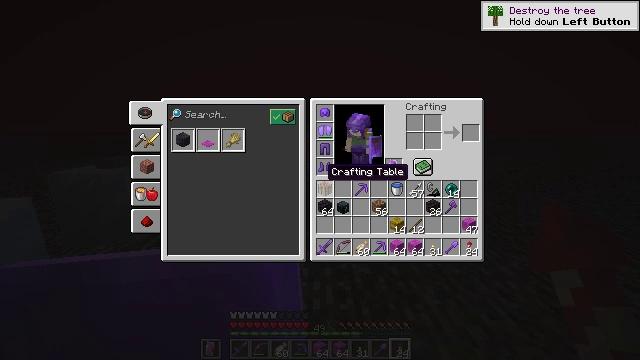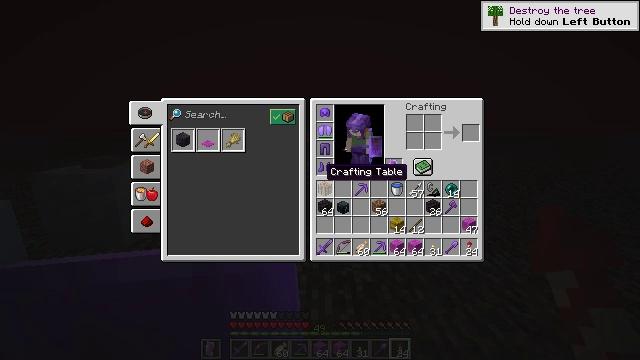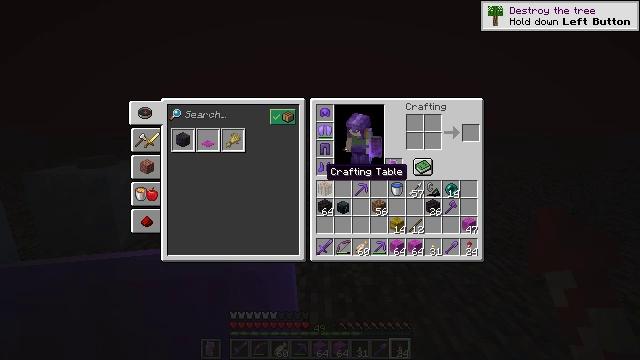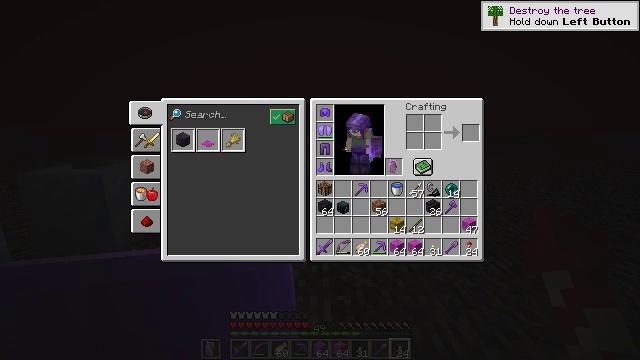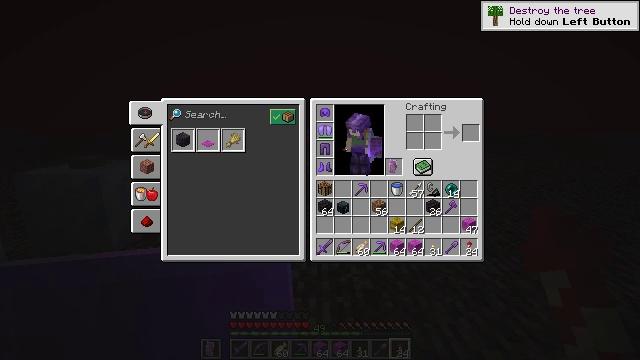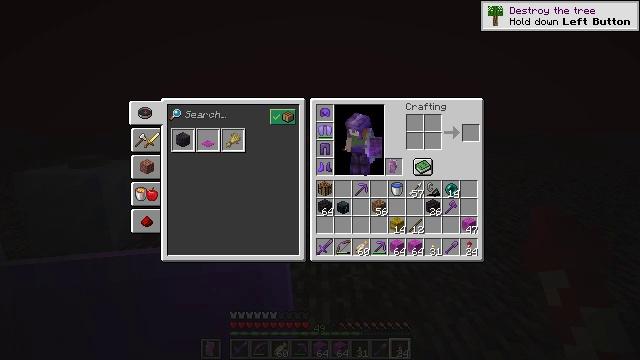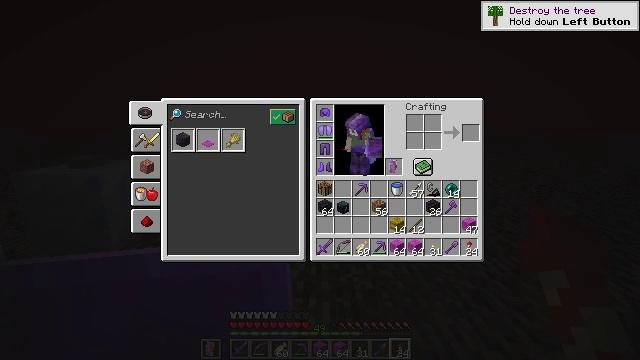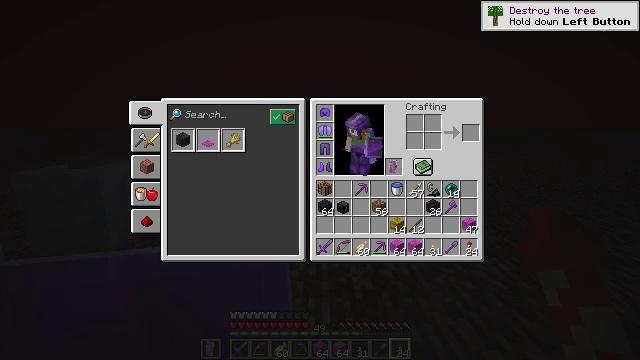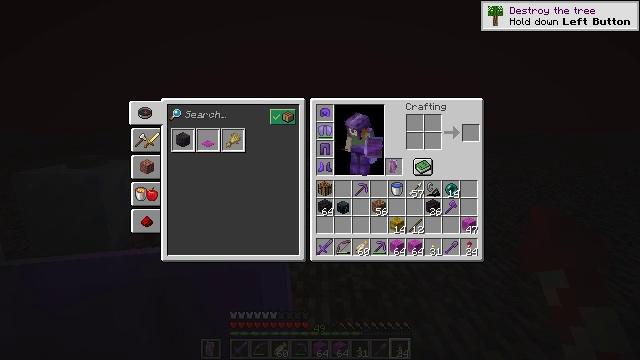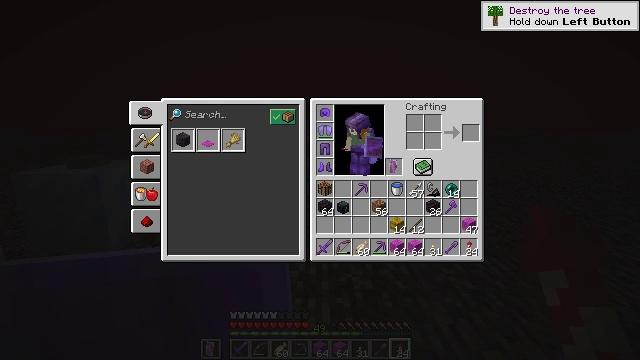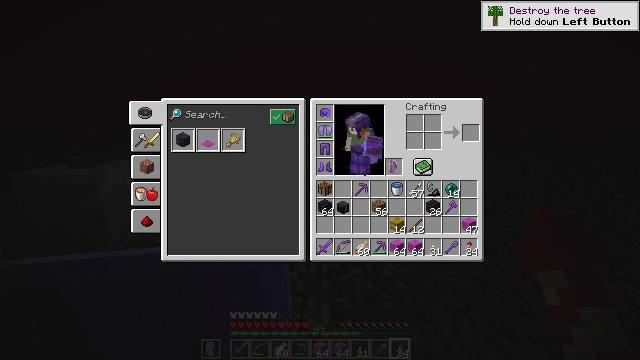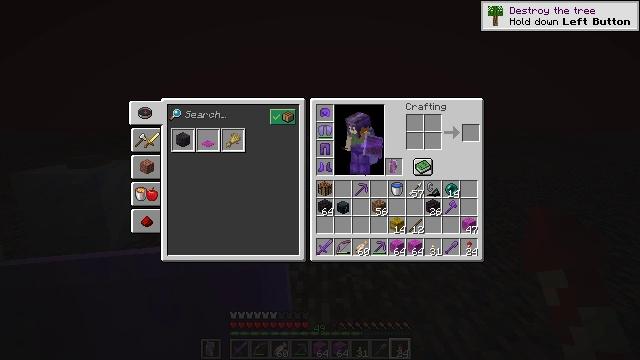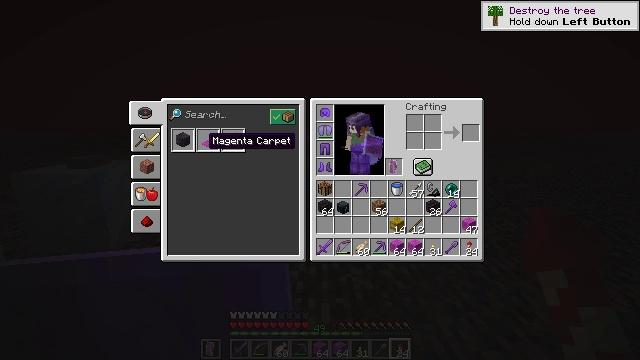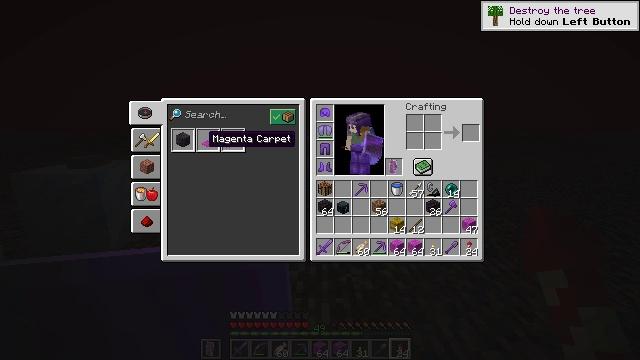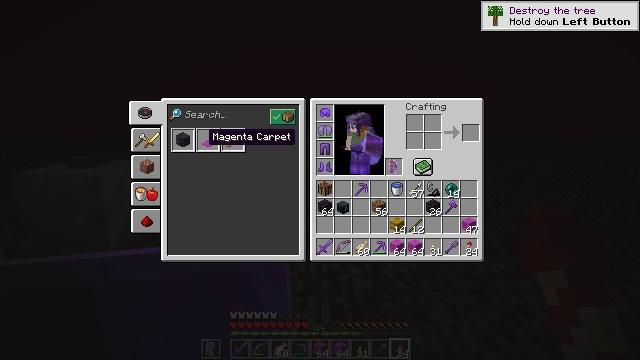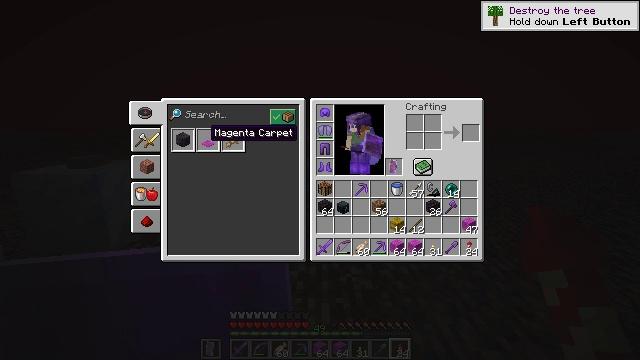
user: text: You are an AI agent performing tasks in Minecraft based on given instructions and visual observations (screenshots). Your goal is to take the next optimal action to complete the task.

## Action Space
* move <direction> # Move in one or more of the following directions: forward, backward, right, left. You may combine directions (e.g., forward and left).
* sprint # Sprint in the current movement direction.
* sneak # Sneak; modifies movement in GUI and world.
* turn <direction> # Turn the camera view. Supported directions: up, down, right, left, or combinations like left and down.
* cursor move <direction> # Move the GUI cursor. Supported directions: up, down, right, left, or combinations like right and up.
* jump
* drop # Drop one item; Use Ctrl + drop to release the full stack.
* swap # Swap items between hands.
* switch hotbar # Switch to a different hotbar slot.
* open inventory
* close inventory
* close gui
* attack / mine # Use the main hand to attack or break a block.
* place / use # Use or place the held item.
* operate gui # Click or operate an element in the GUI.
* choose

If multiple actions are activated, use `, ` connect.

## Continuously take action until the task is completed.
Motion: motion action
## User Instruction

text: Interact with the crafting table to craft a magenta carpet.
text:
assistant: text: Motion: open inventory
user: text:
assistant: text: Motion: no_op
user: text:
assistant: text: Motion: cursor move left
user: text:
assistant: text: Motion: cursor move left
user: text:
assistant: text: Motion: cursor move left
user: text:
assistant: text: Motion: cursor move left
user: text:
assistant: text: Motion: cursor move left
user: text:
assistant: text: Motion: cursor move left
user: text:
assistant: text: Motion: cursor move left and up
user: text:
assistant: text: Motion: cursor move left
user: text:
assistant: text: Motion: sneak, cursor move left
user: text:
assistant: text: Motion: sneak
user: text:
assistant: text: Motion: sneak
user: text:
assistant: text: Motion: sneak
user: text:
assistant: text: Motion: sneak
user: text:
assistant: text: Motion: sneak
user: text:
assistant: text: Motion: sneak
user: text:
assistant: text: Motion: sneak, operate gui
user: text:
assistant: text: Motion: sneak, operate gui
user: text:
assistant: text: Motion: sneak, operate gui
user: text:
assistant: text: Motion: sneak, cursor move right
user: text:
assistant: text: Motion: sneak, cursor move right
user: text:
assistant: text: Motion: sneak, cursor move right
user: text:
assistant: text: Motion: sneak, cursor move right
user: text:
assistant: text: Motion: sneak, cursor move right
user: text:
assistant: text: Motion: sneak, cursor move right
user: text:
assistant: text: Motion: sneak, cursor move right
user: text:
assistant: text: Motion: sneak
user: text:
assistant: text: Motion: sneak
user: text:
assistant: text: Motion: sneak